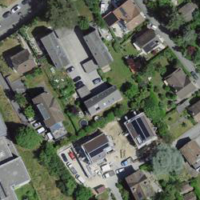
EUNIS habitat code: 55
Species observed at this site:
Rumex sanguineus